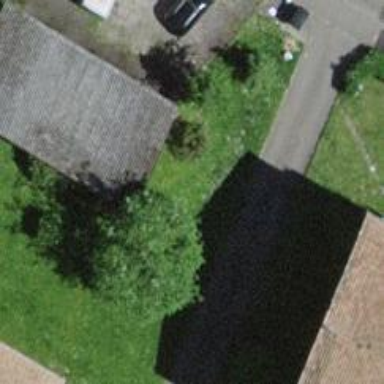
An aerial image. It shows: Garage building.